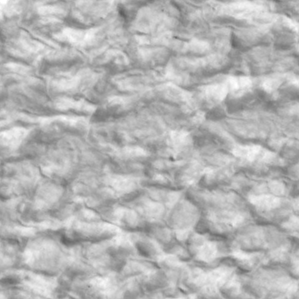
Label: non_frost